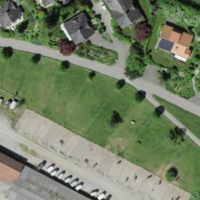
EUNIS habitat code: 53
Species observed at this site:
Linaria vulgaris
Ixodes ricinus
Podarcis muralis
Vespa crabro